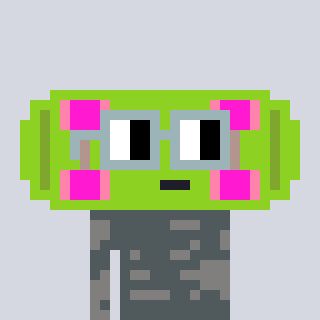
a pixel art character with square dark gray glasses, a skateboard-shaped head and a bluegrey-colored body on a cool background